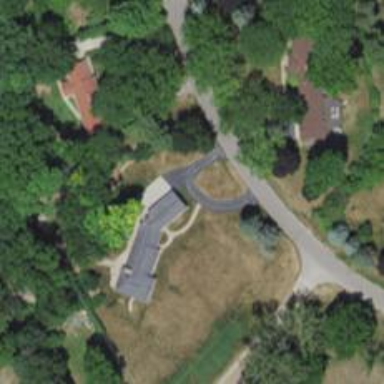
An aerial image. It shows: Driveway.